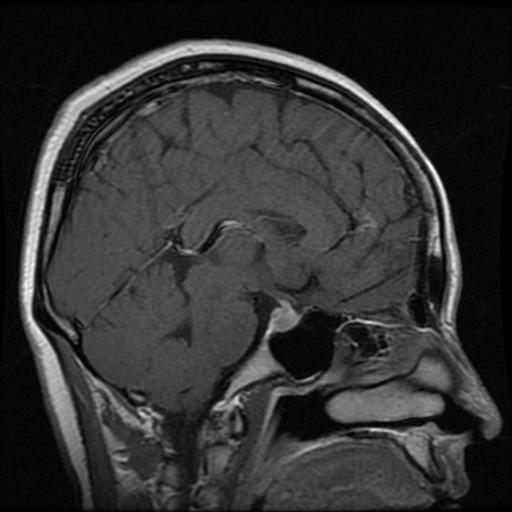
Label: pituitary